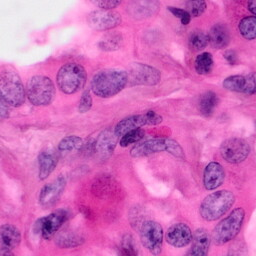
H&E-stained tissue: Pancreatic